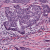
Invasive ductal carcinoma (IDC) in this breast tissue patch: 1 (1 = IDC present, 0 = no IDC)